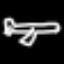
Label: airplane